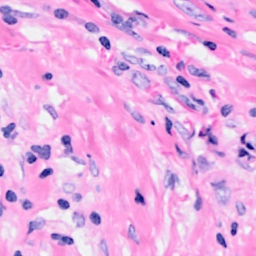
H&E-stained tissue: Breast